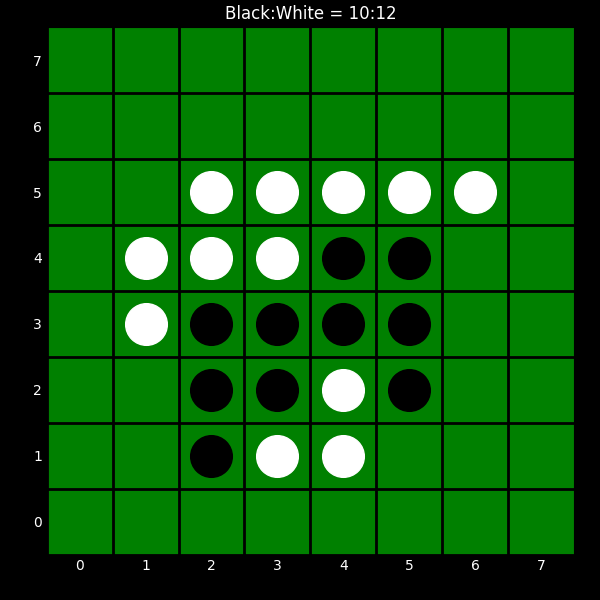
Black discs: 10
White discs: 12